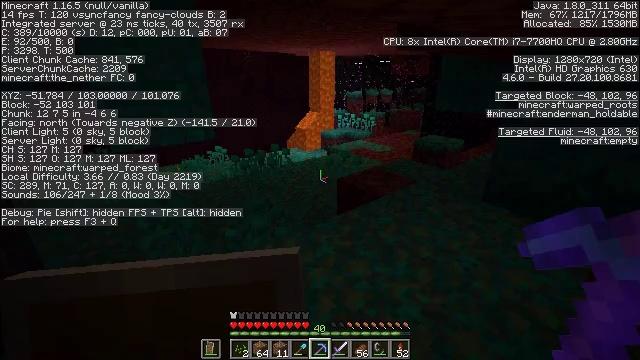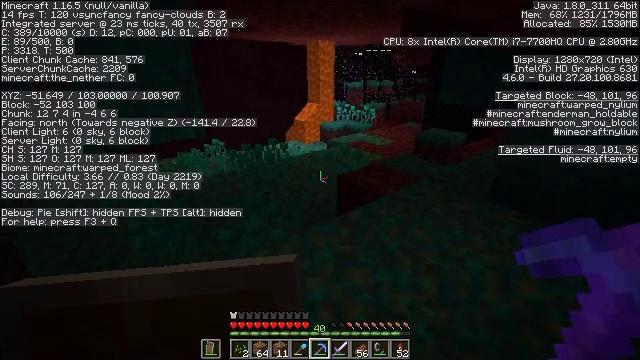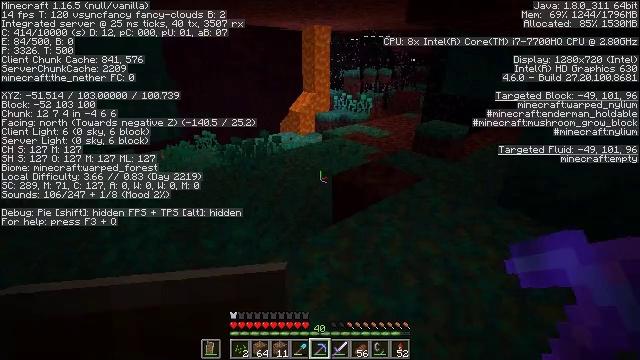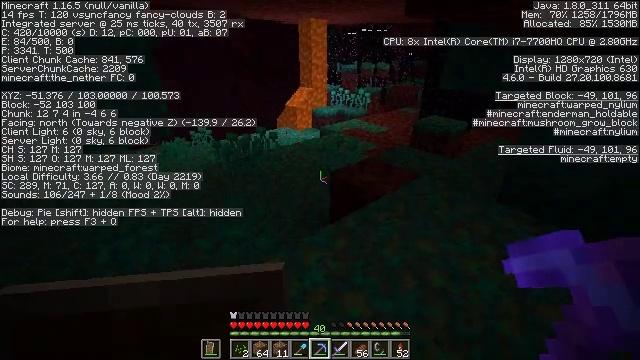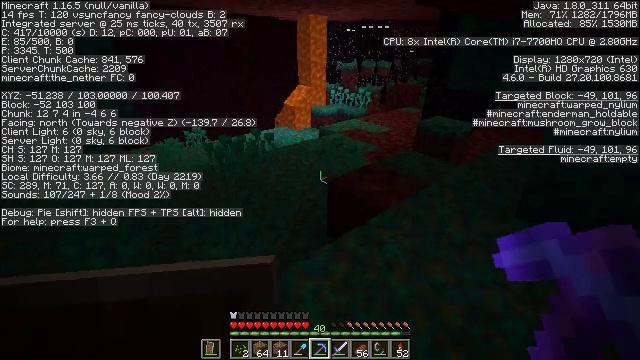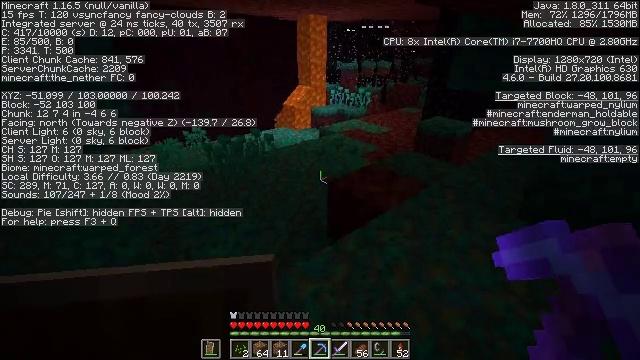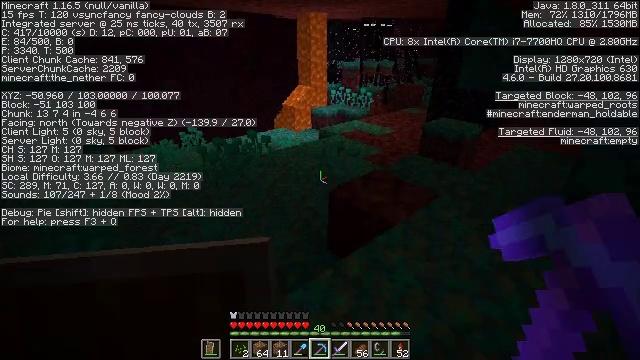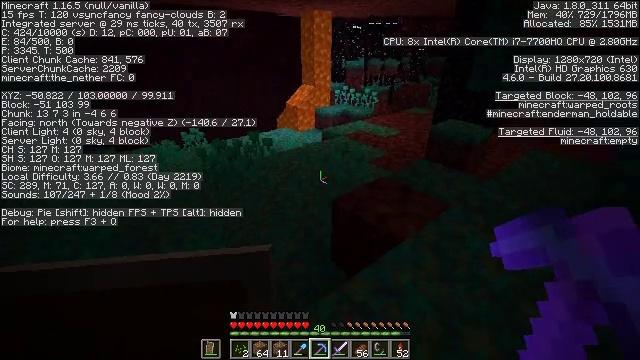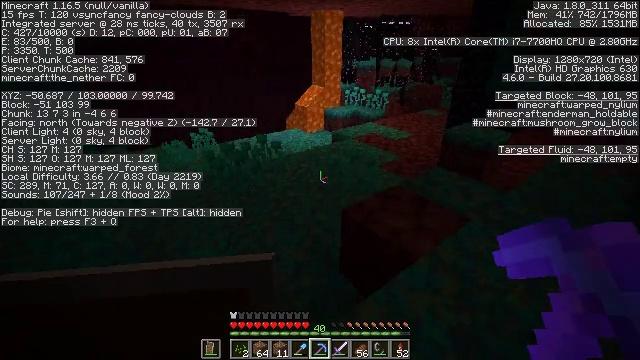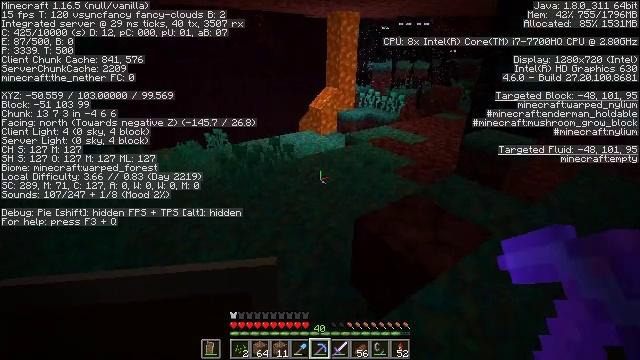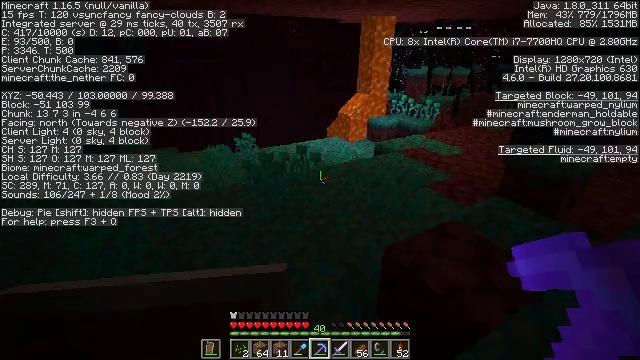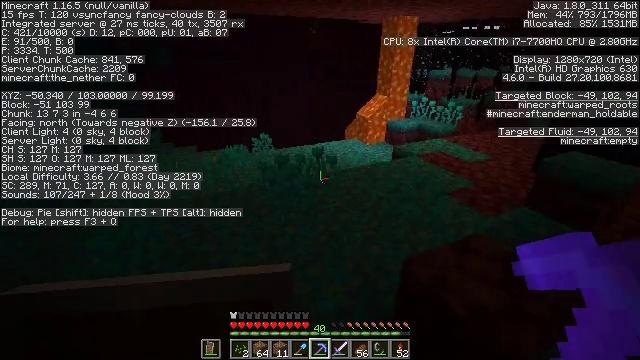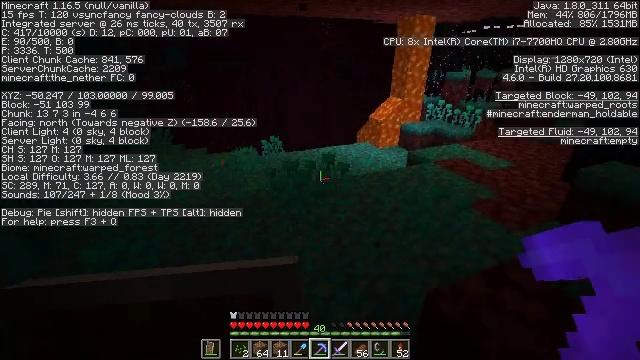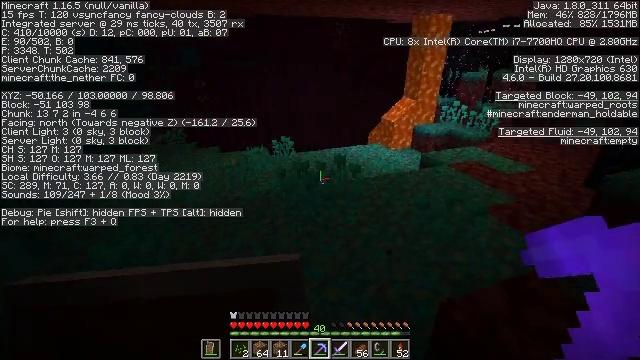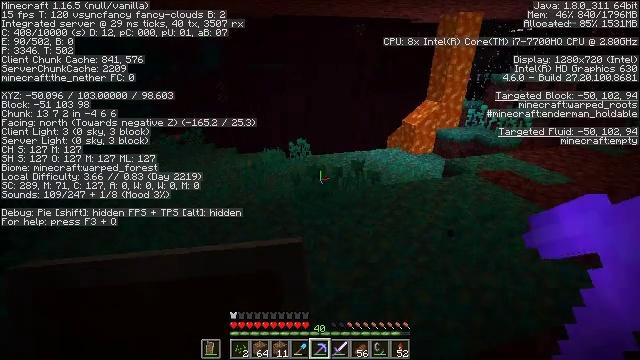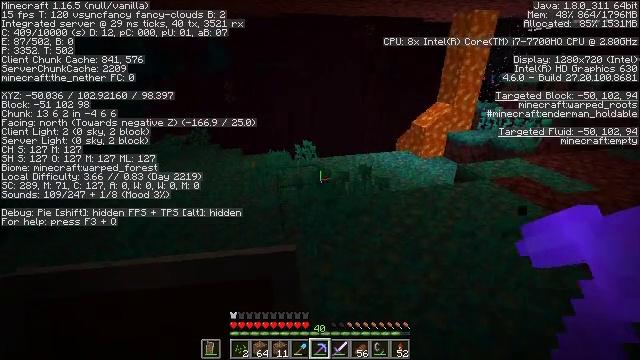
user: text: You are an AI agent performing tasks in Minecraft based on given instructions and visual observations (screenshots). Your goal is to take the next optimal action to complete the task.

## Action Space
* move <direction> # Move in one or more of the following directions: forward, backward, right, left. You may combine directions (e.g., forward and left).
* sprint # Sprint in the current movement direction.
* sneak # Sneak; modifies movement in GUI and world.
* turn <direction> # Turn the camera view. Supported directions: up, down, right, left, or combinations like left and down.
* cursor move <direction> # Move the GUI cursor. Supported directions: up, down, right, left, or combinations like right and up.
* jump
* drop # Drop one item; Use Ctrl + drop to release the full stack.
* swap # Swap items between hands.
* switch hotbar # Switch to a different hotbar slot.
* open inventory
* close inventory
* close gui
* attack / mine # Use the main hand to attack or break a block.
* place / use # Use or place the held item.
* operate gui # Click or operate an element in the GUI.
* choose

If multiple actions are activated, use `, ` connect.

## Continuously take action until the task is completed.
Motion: motion action
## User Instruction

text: Gather warped nylium from the ground.
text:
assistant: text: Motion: move forward, turn down
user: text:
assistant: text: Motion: move forward, turn down
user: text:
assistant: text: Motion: move forward, turn down
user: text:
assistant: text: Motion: move forward
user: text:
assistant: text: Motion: move forward
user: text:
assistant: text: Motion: move forward
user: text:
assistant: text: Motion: move forward
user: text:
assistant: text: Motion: move forward, turn left
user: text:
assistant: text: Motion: move forward, turn left
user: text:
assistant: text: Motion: move forward, turn left
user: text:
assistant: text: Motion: move forward, turn left
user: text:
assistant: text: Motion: move forward, turn left
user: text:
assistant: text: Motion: move forward, turn left
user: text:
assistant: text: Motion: move forward, turn left
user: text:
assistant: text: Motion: move forward, turn left
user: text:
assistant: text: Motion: move forward
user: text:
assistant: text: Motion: move forward, turn right and up
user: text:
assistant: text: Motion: move forward, turn right and up
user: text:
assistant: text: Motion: move forward, turn right
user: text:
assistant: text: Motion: move forward, turn right
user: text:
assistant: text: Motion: move forward, turn right
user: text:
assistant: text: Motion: move forward
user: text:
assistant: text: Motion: move forward, turn right
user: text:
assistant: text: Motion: move forward, turn right
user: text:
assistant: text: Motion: move forward, turn right
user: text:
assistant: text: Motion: move forward, turn right
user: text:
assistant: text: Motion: move forward
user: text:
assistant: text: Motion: move forward
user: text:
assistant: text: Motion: move forward
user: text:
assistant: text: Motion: move forward